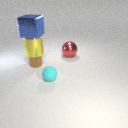
small cyan rubber sphere in front of large red metal sphere